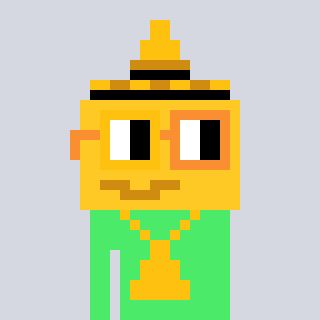
a pixel art character with square yellow and orange glasses, a mustard-shaped head and a teal-colored body on a cool background